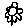
Label: flower